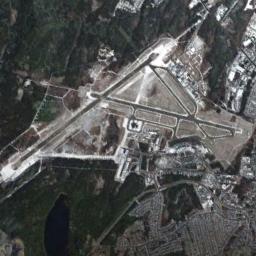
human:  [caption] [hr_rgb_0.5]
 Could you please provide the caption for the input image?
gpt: An airport is surrounded by many buildings and fields next to a lake .

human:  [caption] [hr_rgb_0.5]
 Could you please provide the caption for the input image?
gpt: An airport with some staggered runways in the forest and these runways put a triangular shape .

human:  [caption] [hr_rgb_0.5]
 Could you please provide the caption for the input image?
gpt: This airport has only one runway, And here is a row of planes parked in the open space .

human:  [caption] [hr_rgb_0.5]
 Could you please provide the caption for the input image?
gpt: The airport is surrounded by grass .

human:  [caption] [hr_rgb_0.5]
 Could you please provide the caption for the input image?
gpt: A complex airport with many runways and buildings is surrounded by a forest surrounded by a lake .